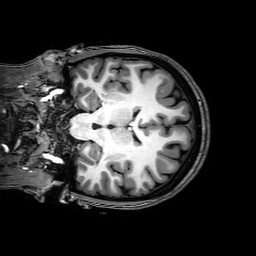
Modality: T1w
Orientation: coronal
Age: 23
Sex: female
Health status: healthy
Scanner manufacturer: philips
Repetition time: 0.0082 s
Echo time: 0.00375 s